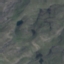
Land use / land cover class: HerbaceousVegetation